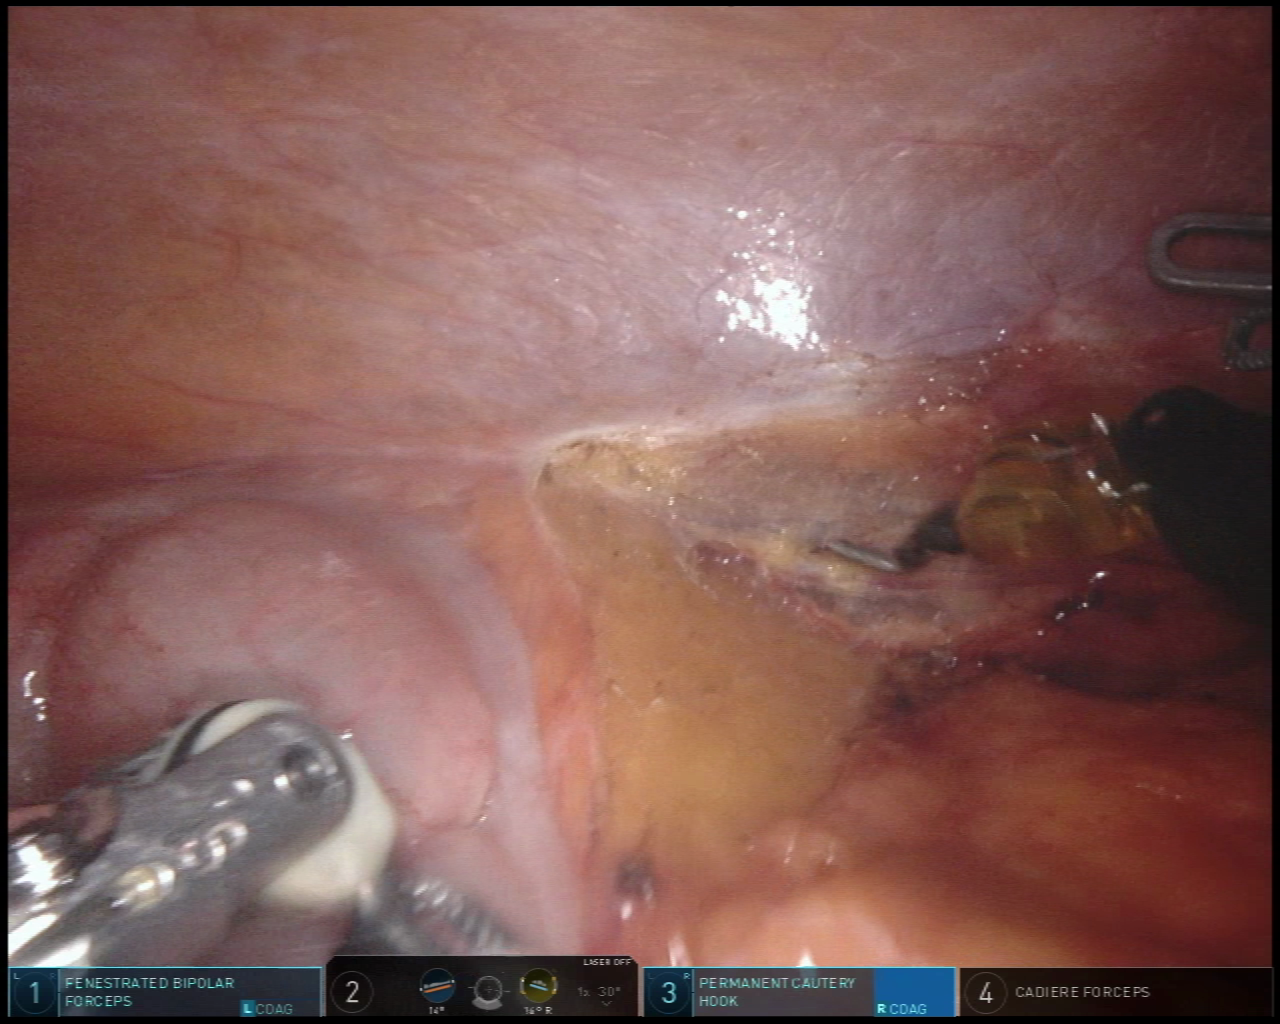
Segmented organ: abdominal_wall
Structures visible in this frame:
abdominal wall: yes
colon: yes
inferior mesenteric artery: no
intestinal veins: no
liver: no
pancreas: no
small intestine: no
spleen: no
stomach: no
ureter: no
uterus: no
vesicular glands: no